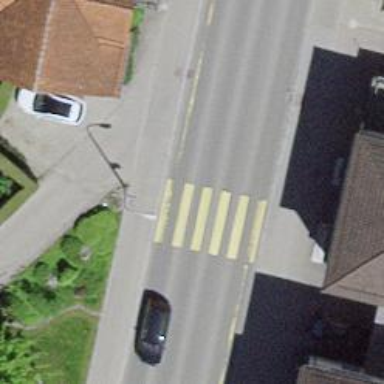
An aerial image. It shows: Secondary road with separate sidewalks on both sides. The road has asphalt surface.